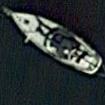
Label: Civil_yacht